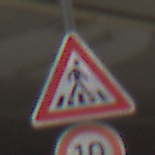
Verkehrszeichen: FussgaengerueberwegLinks
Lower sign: Geschwindigkeit10
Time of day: Midday
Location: Roofed (Urban)
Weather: Overcast
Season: NotSpecified
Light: Artificial